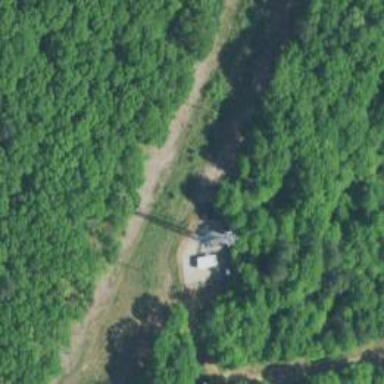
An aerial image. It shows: Communication mast tower.